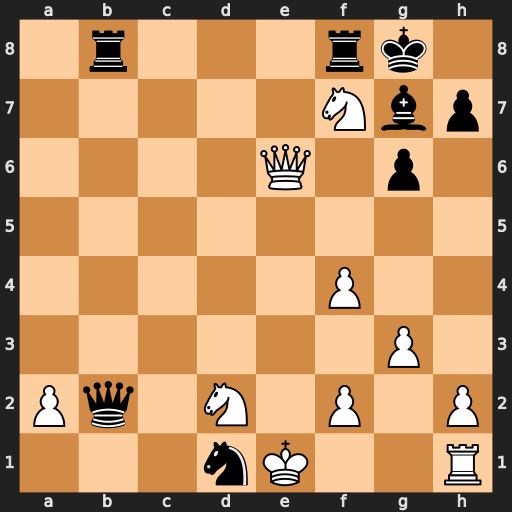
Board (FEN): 1r3rk1/5Nbp/4Q1p1/8/5P2/6P1/Pq1N1P1P/3nK2R
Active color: w
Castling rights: K
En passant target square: -
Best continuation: Nh6+ Kh8 Qg8+ Rxg8 Nf7#